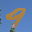
Label: 9